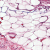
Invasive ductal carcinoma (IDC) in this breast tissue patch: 0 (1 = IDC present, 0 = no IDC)